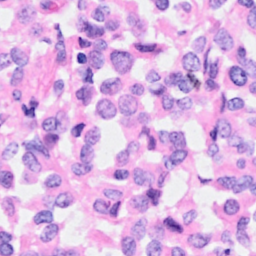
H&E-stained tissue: Breast